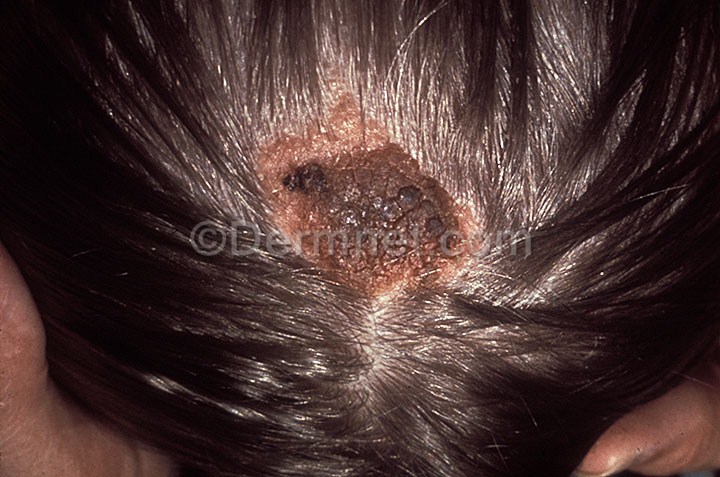
Disease: Seborrheic Keratoses and other Benign Tumors